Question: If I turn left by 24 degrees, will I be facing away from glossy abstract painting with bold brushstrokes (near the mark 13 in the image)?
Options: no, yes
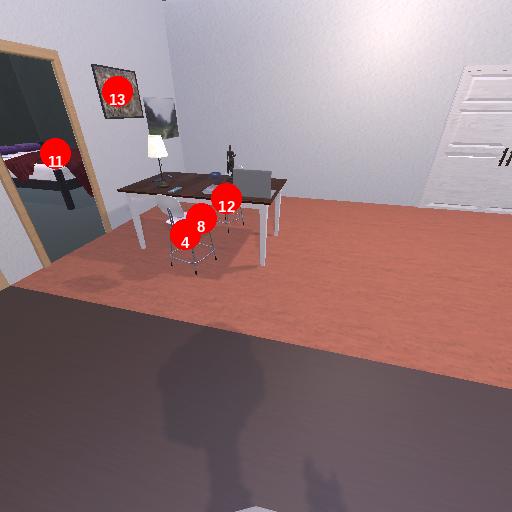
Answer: no